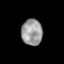
Tissue: lung
Cell type: T cells
Senescence score: 0.159
Nuclear area (px): 539
Mean DAPI intensity: 154.662